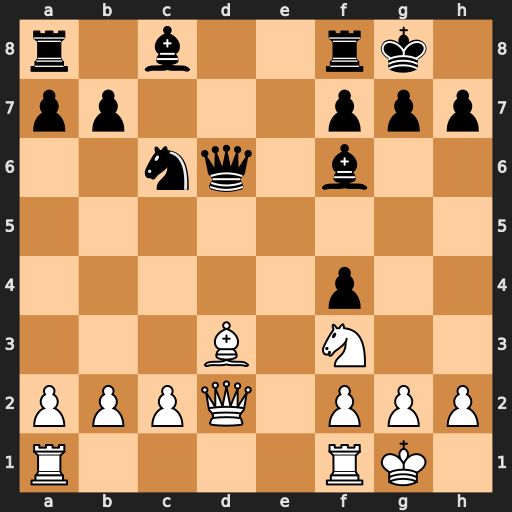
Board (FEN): r1b2rk1/pp3ppp/2nq1b2/8/5p2/3B1N2/PPPQ1PPP/R4RK1
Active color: w
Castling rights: -
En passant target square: -
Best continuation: Bxh7+ Kxh7 Qxd6